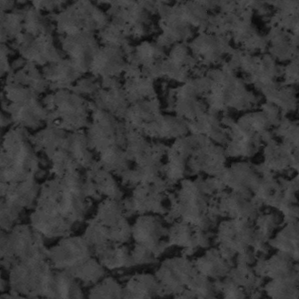
Label: frost